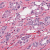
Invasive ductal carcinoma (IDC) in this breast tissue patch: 1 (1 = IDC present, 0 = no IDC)